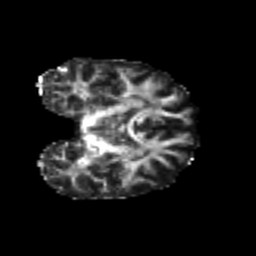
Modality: FA
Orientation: coronal
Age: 24
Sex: female
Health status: healthy
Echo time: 0.074 s